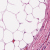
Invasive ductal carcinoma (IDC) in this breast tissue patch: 0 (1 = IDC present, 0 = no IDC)